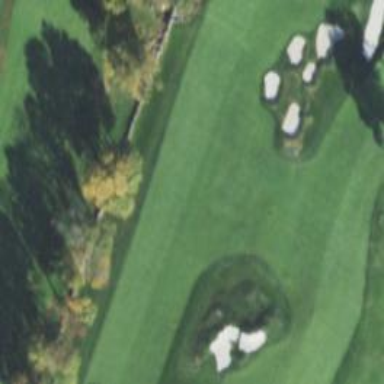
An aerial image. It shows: Golf hole.